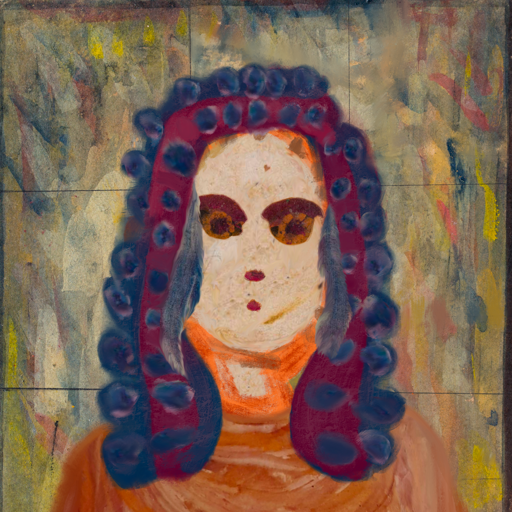
Background: GypsyMother, Head And Neck Front: Rupkatha, Face Front: Doll, Bust: Pious_Lady, Hair Front: Hill_Girl, Head Accessory: Blank, Second Necklace: Blank, Necklace: Blank, Baby: Blank